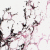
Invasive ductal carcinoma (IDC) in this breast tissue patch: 0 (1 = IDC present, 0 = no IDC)